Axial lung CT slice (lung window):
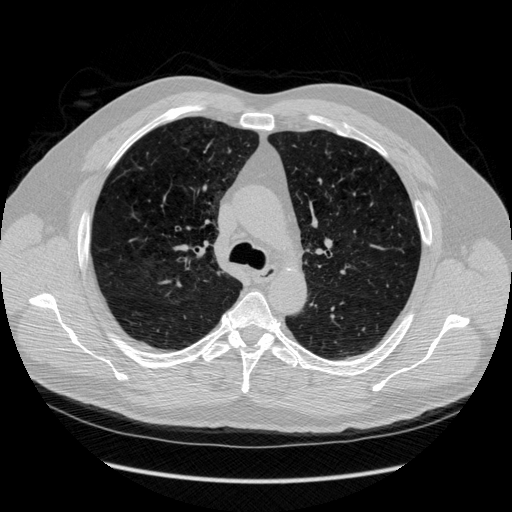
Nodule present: no